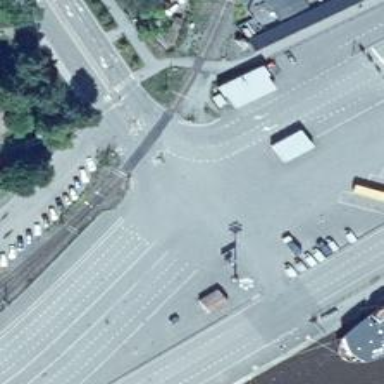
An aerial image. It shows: Level crossing with lights and saltire.